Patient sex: F
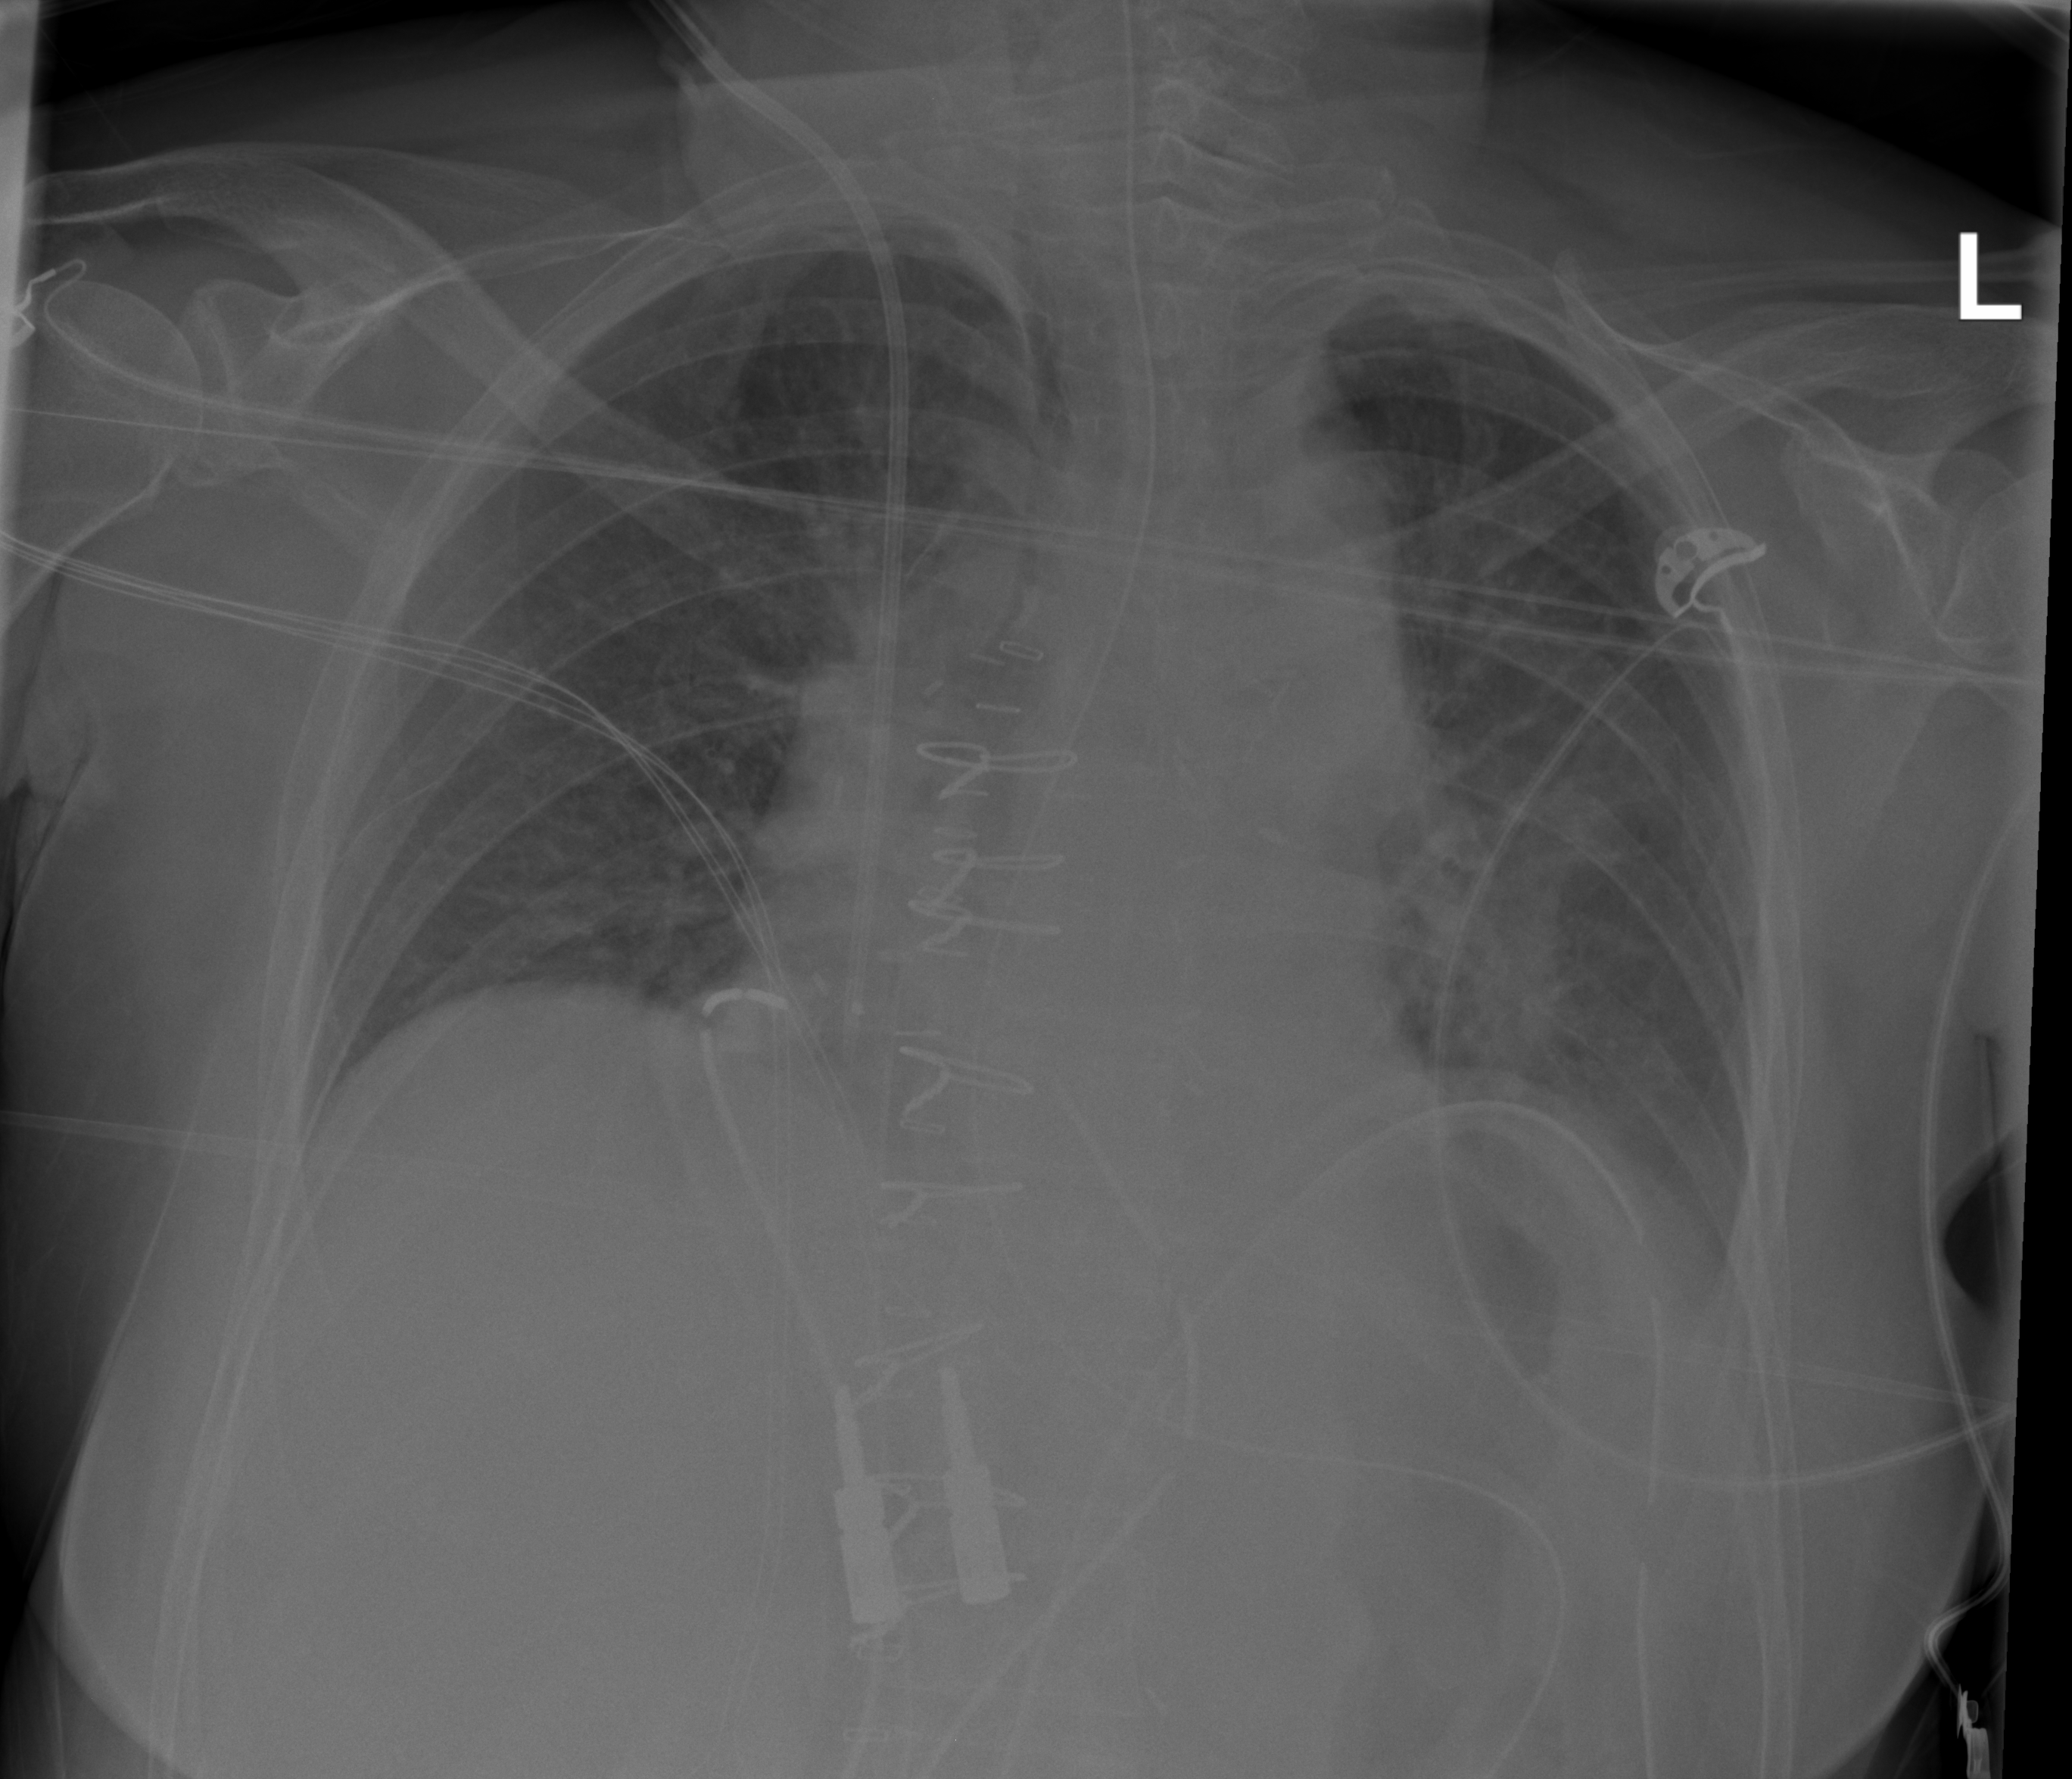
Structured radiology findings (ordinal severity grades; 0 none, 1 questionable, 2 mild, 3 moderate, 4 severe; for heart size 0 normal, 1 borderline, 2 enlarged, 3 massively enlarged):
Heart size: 0
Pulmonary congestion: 1
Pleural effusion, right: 0
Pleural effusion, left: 2
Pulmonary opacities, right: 0
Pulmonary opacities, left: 2
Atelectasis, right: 2
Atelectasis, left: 2